Question: We've following option in Eclipse, which allows us to attach debugger to already running process.

I'm looking for a similar option in Android studio, Can somebody tell me where we've this option ?
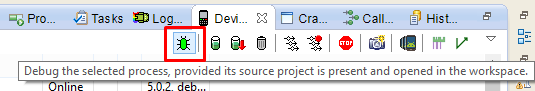
Answer: Android Studio has this option, the icon looks like this:
Read more about it <URL>